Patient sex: M
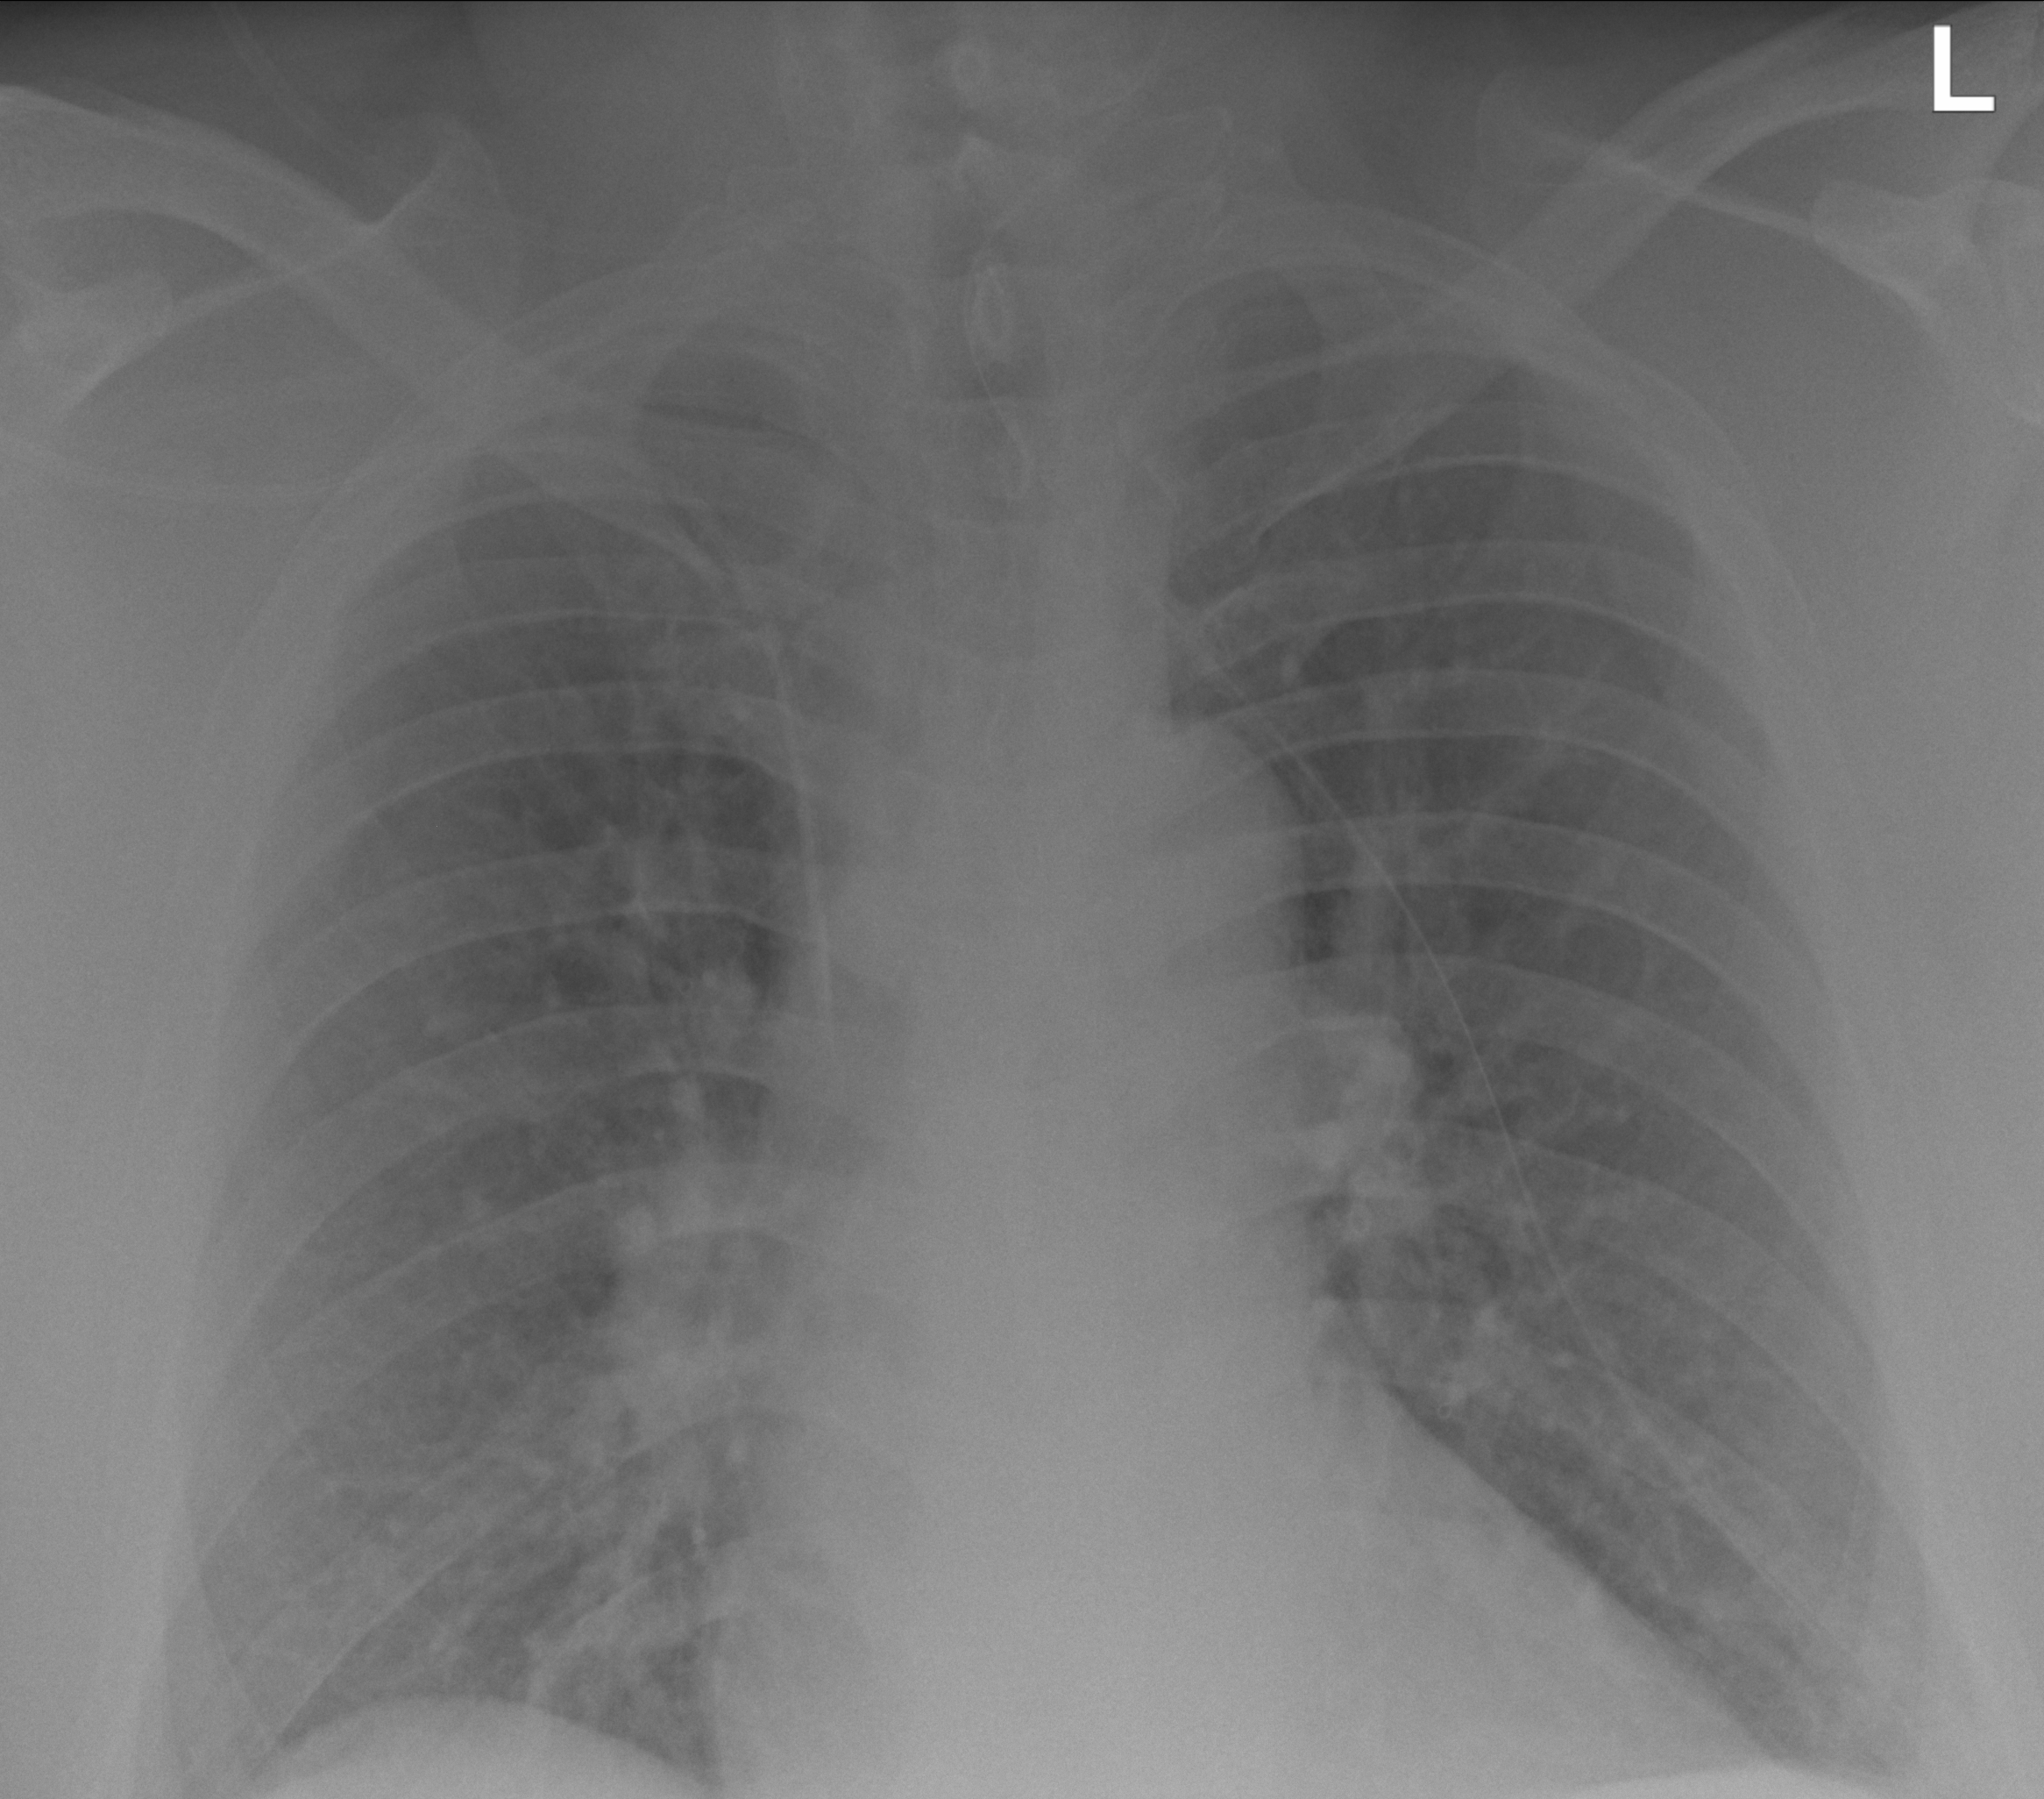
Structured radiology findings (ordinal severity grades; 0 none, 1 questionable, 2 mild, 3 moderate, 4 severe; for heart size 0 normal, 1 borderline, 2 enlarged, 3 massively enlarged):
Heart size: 0
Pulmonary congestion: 0
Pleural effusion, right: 0
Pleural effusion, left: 2
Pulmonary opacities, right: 0
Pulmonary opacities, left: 0
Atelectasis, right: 0
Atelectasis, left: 0